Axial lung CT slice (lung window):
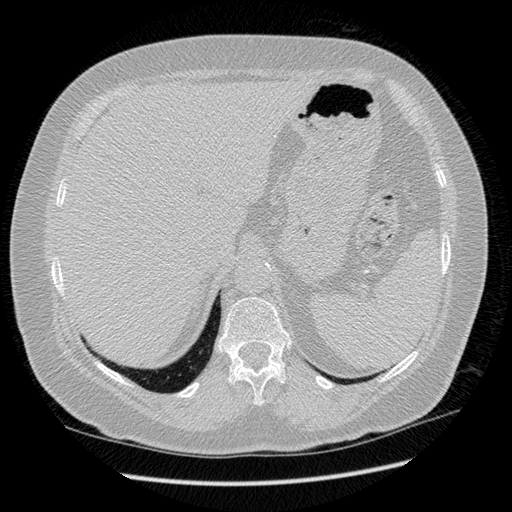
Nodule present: no